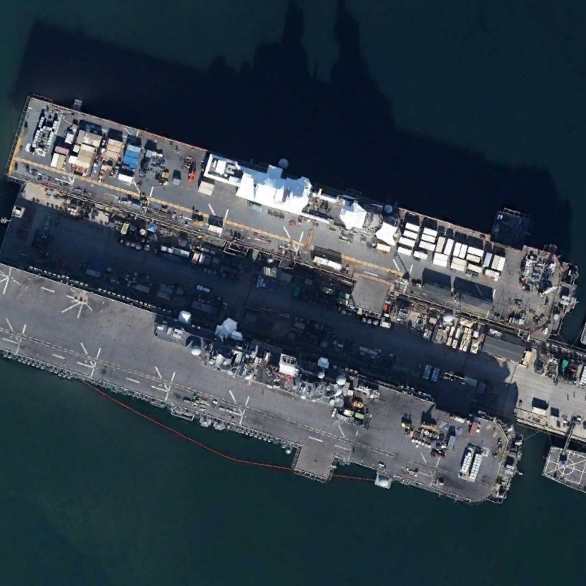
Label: assault